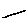
Label: line